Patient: sex M, age 75
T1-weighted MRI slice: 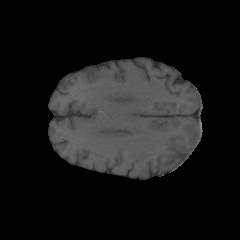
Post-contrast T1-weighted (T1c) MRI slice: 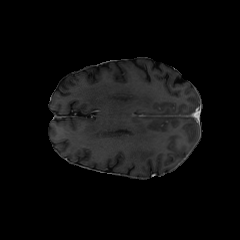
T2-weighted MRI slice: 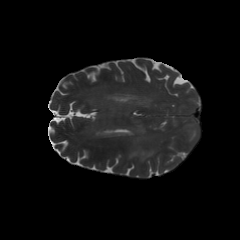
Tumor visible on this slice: yes
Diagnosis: Glioblastoma, IDH-wildtype
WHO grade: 4